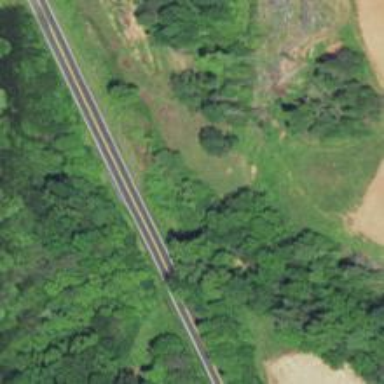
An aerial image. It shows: Culvert tunnel.